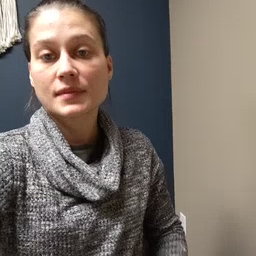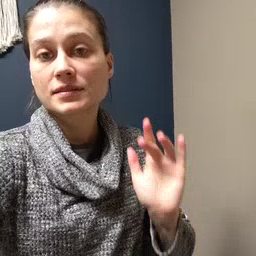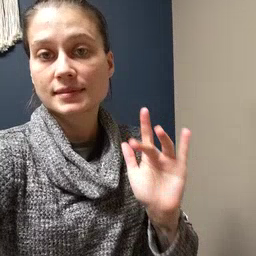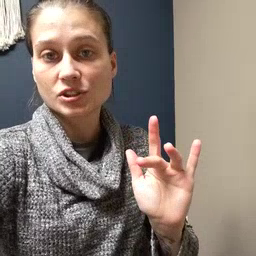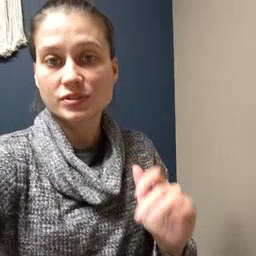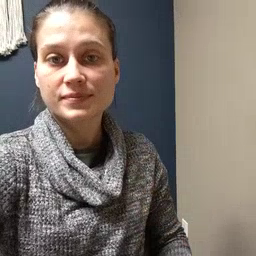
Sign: touch